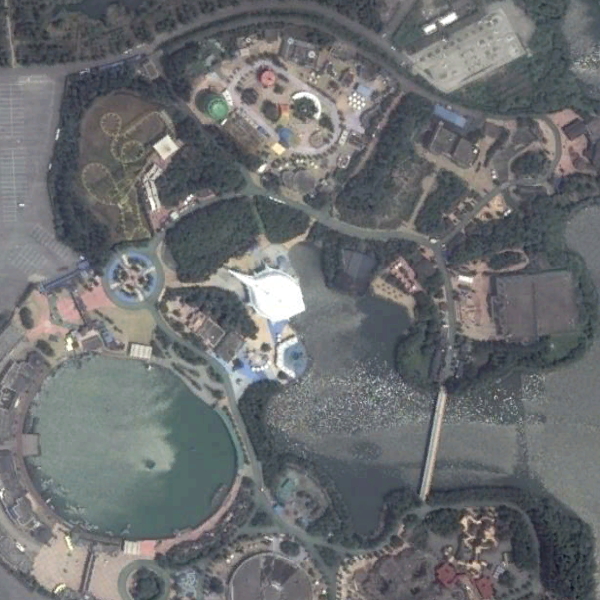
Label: Park